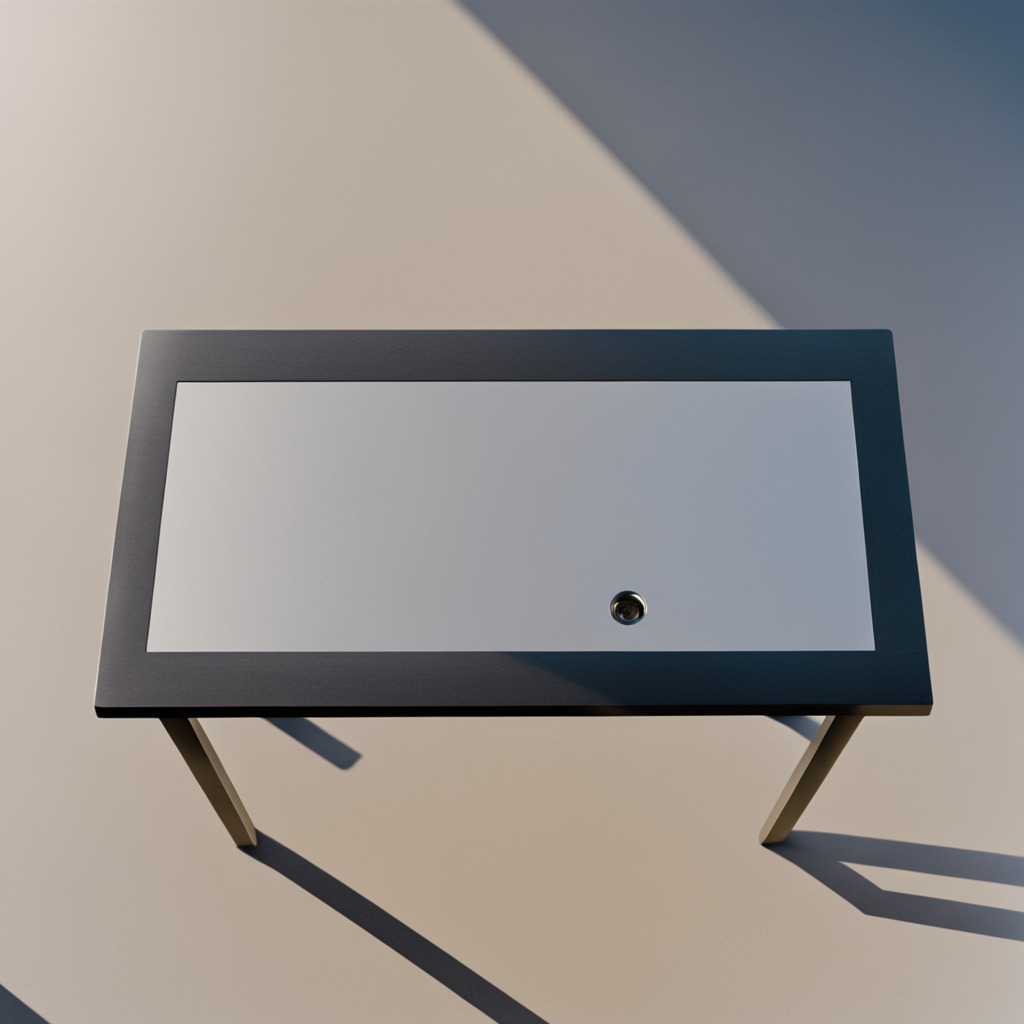
A metal screw is lying on the table.